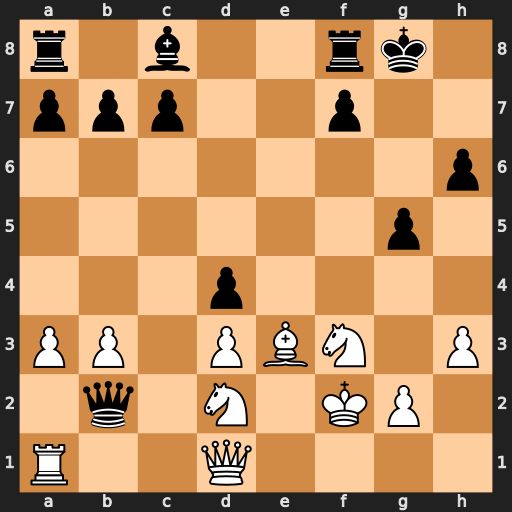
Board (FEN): r1b2rk1/ppp2p2/7p/6p1/3p4/PP1PBN1P/1q1N1KP1/R2Q4
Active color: w
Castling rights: -
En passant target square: -
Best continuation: Bxd4 Qxd4+ Nxd4